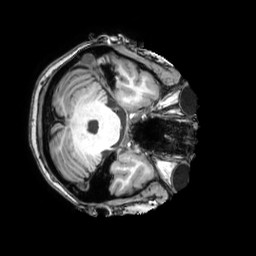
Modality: T1w
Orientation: axial
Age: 38
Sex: female